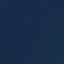
Land use / land cover: SeaLake